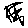
Label: zigzag